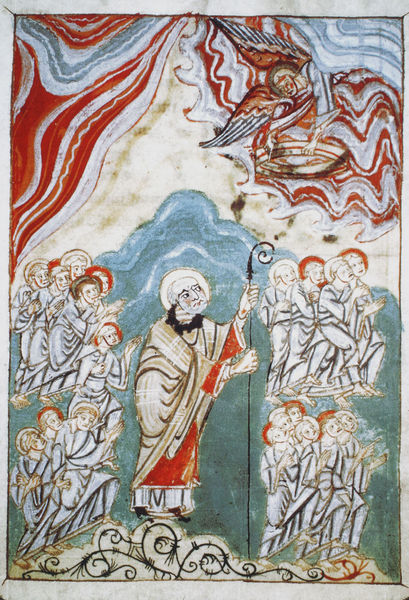
Titel: Ms. 502
Institution: Valenciennes, Bibliothèque Municipale
Schlagwörter: blau, flügel, himmel, mann, wasser, weiß, menschen, hut, männer, schwarz, rot, stock, engel, welle, stab, wetter, bischof, moses, beten, chinesisch, heiligenschein, toga, dornen, betende, stachel, heiliger, heilige, hirtenstab, petrus, heiligenscheine, bischofsstab, dorn, nikolaus